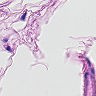
Metastatic tissue present: no